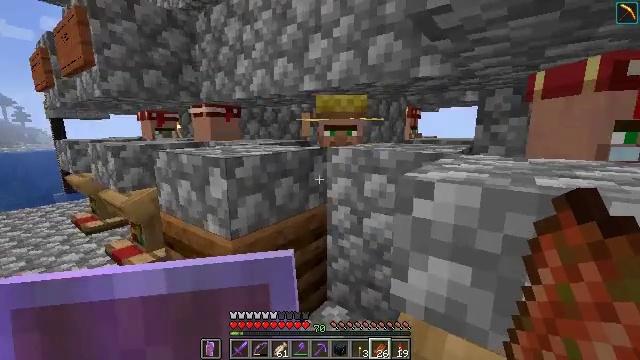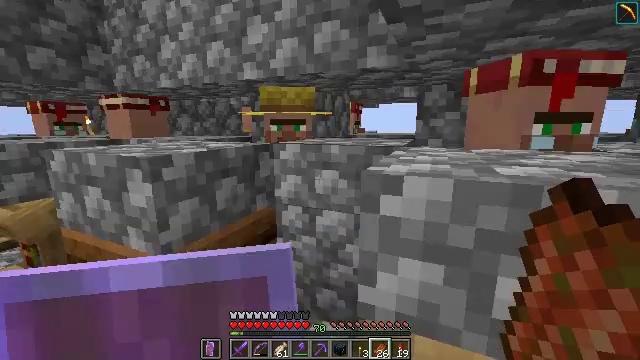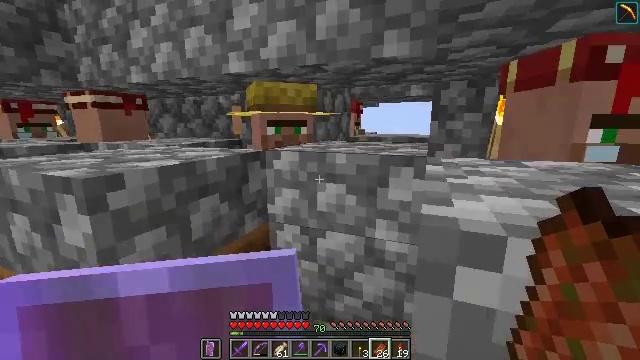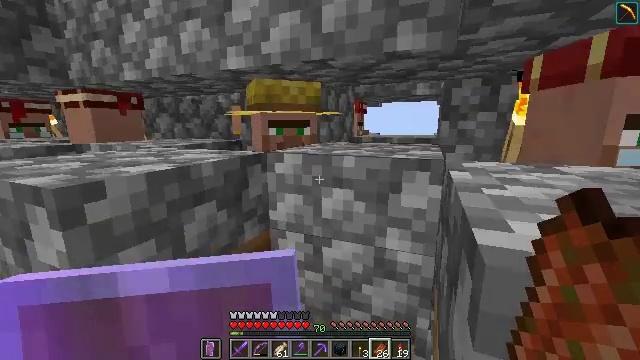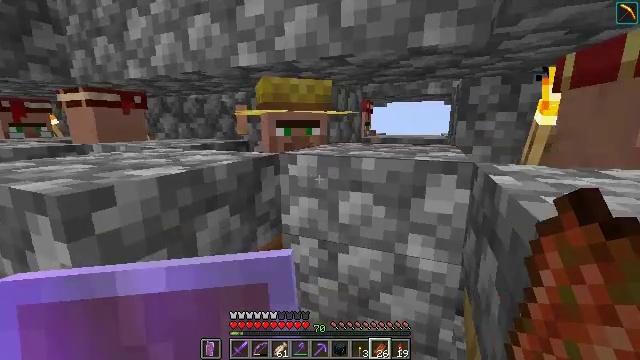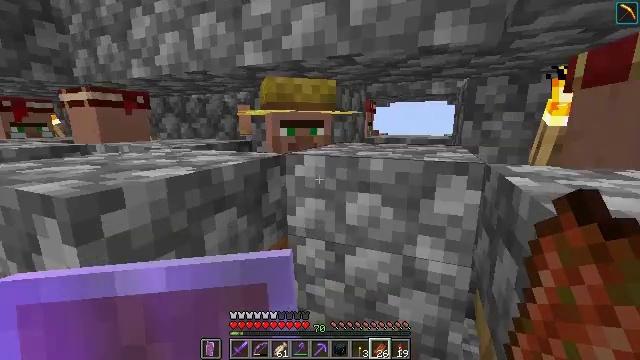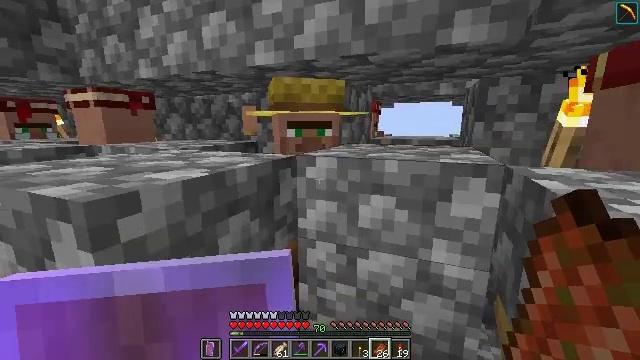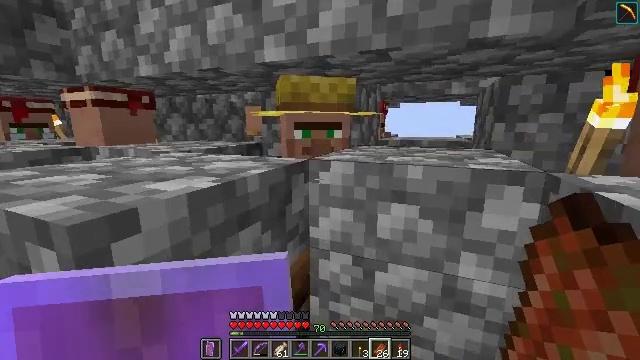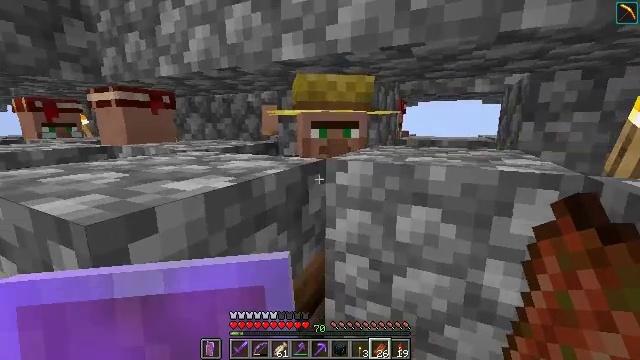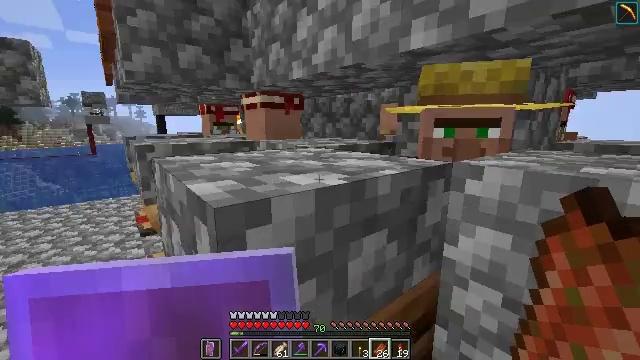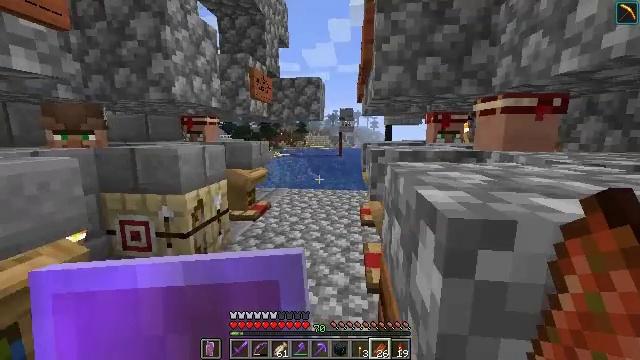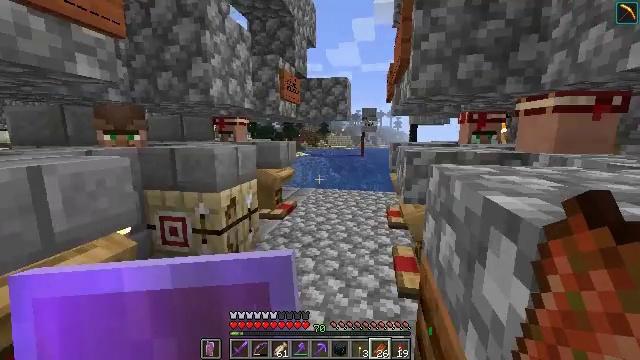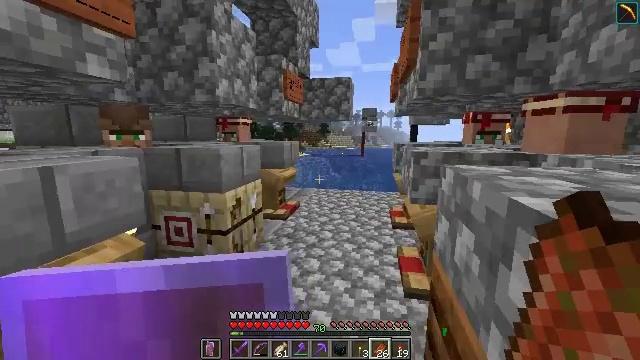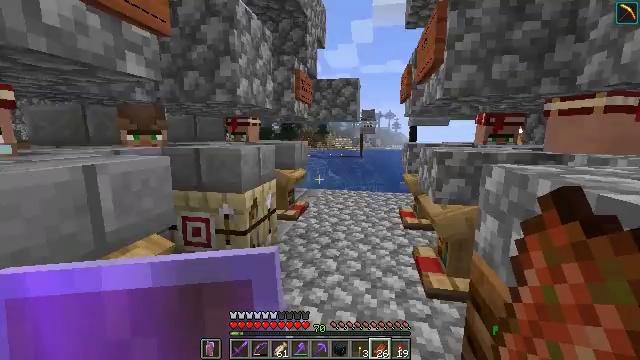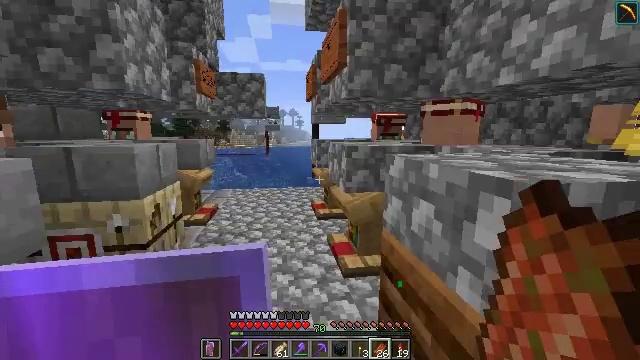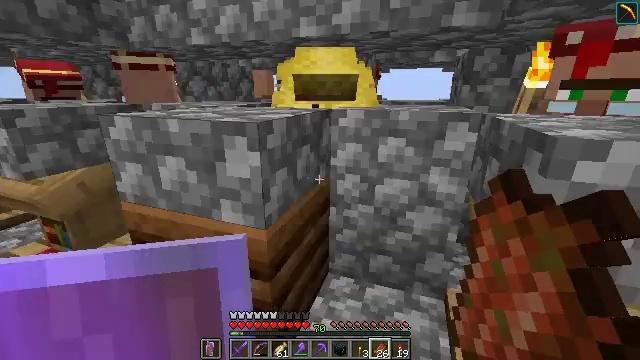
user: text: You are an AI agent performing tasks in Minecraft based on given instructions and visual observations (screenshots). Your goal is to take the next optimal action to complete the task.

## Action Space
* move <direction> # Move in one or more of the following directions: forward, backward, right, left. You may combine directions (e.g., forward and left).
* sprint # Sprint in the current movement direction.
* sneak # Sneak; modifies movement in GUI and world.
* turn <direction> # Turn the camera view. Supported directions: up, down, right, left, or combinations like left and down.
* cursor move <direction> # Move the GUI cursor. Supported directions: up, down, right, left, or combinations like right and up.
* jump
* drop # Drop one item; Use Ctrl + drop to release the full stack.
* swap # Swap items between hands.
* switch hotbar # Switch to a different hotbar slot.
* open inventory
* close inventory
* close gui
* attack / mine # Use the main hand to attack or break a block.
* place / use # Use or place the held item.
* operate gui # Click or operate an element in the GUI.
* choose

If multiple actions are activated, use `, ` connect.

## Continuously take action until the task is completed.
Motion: motion action
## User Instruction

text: craft item air
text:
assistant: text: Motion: move forward, turn right
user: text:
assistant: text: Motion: move forward, turn right
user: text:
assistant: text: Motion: move forward
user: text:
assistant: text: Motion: move forward
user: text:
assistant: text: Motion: move forward
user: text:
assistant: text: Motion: move forward
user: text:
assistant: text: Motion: move forward
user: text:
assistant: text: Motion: turn left
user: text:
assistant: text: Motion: turn left
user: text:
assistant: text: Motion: move left, turn left and up
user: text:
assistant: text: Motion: move left, turn left
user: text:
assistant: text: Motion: move left
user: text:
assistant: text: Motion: move left
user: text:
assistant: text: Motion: move left, turn right
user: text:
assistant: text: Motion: move forward and move left, turn right and down
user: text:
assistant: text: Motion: move forward, turn right and down
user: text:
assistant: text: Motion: move forward, turn right
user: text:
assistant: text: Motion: move forward and move right
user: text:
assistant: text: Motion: move forward and move right
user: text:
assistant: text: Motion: move forward and move right
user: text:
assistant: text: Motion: move forward and move right
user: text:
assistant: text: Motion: move forward and move right
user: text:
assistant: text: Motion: move forward and move right
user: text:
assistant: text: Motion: move forward and move right
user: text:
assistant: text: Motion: move forward and move right
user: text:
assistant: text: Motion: move forward and move right
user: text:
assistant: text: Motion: move forward and move right
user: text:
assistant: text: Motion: move forward and move right
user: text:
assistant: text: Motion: move forward and move right
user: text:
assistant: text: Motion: move forward and move right